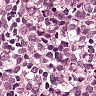
Metastatic tissue present: yes